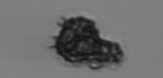
Label: Syracosphaera_pulchra